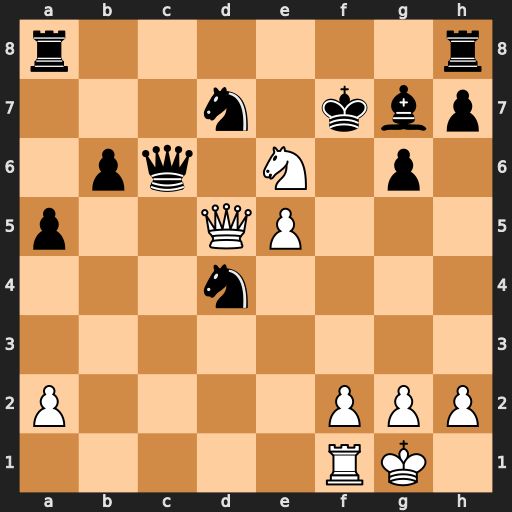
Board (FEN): r6r/3n1kbp/1pq1N1p1/p2QP3/3n4/8/P4PPP/5RK1
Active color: w
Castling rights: -
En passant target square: -
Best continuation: Nd8+ Ke8 Nxc6